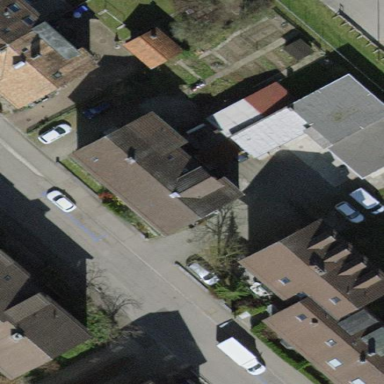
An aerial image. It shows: Gabled roof tile building made up of apartments.